Question: I have scenario in which I am having 3 conditions i.e

Can i write this conditions with the help of one ternary operator in C#?. For 2 conditions i know we can write like this :
'''
string.Compare(SaveAsOption, "Comparison document", StringComparison.OrdinalIgnoreCase) == 0 ? .pdf : .docx;
'''
Can anyone help me out in this?
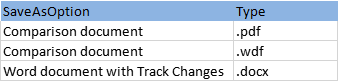
Answer: The answer to this is .
---
As per your comment:
> When I am selecting 'SaveAsOption' as '"Comparison document"' then I would be getting 2 options to select one would be '.pdf' an other one would be '.wdf'
Then you actually want to use 'SaveAsOption' as a (as it isn't itself sufficient to determine which option to chose) and when there are more than 1 resulting item in your filtered list
'''
List<FileOption> availableOptions = new List<FileOption>
{
new FileOption{Type = ".pdf", SaveAsOption = "Comparison document"},
new FileOption{Type = ".wdf", SaveAsOption = "Comparison document"},
new FileOption{Type = ".docx", SaveAsOption = "Word document with Track Changes"},
};
string strInput = "Comparison document";
var result = availableOptions
// Filter the list
.Where(o => o.SaveAsOption == strInput)
.Select(o => o.Type)
.ToList();
if(result.Count > 1)
Console.WriteLine("Please choose an option: {0}", string.Join(" or ", result));
else if(result.Count == 1)
Console.WriteLine("You chose {0}", result[0]);
else
Console.WriteLine("There is no option for your selection");
'''
This displays:
- with 'strInput = "Comparison document"':> Please choose an option: .pdf or .wdf- with 'strInput = "Word document with Track Changes"':> You chose .docx- else:> There is no option for your selection